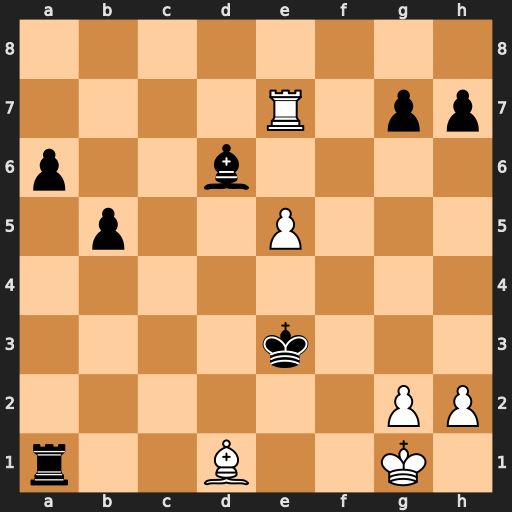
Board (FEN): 8/4R1pp/p2b4/1p2P3/8/4k3/6PP/r2B2K1
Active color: w
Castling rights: -
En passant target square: -
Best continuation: exd6+ Kd2 Rf7